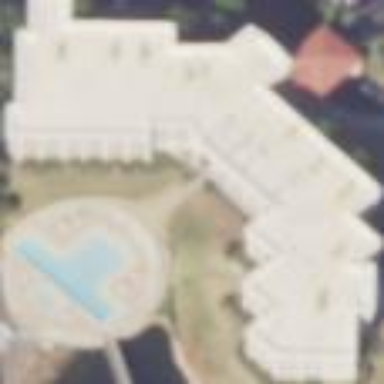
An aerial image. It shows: Apartment building for tourism.